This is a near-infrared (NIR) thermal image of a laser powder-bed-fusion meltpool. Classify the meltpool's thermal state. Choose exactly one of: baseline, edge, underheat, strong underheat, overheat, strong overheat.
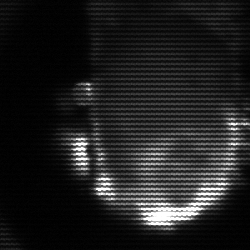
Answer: baseline